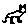
Label: cat